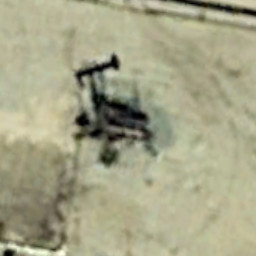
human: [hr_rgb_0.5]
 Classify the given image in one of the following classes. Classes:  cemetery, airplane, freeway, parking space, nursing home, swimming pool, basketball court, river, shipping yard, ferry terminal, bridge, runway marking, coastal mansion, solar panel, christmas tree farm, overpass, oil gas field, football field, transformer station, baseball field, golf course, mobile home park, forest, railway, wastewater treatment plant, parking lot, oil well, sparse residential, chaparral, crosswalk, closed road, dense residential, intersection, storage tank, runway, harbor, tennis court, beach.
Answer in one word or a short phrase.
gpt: oil well